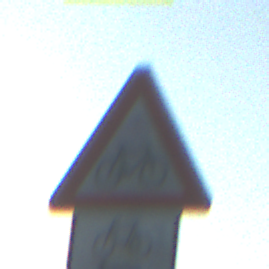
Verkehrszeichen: RadverkehrLinks
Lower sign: RichtungsangabeDurchPfeile9
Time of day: SunriseSunset
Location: Outdoor (RoadRail)
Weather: Clear
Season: NotSpecified
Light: Natural